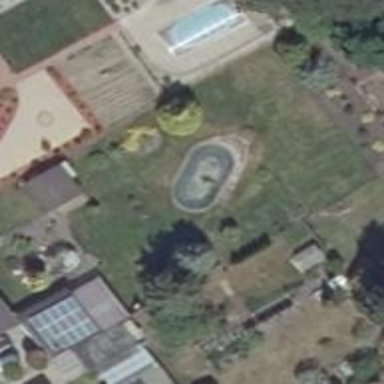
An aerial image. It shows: Swimming pool located in leisure land.